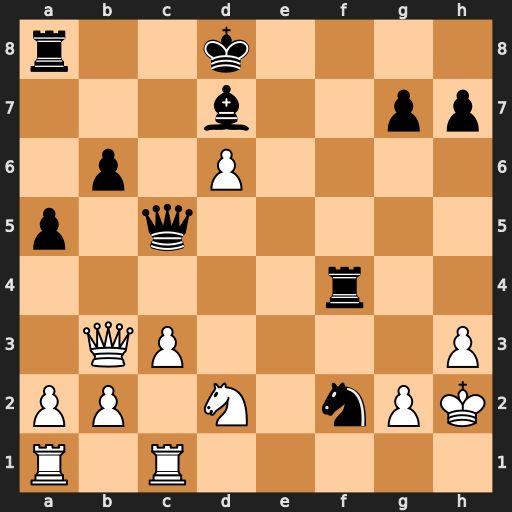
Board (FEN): r2k4/3b2pp/1p1P4/p1q5/5r2/1QP4P/PP1N1nPK/R1R5
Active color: w
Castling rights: -
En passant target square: -
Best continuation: Qg8+ Be8 Re1